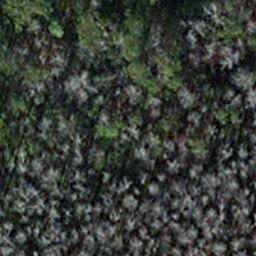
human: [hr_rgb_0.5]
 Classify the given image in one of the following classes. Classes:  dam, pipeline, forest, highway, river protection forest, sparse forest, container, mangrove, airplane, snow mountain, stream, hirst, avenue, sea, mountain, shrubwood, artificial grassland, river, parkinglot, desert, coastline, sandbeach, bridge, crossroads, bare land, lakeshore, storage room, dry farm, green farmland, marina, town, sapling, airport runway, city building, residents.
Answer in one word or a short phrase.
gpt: sapling